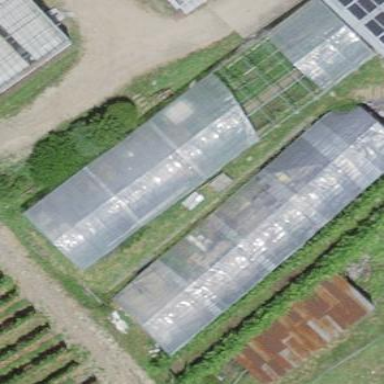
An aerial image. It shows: Greenhouse.